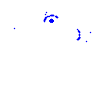
Particle: proton